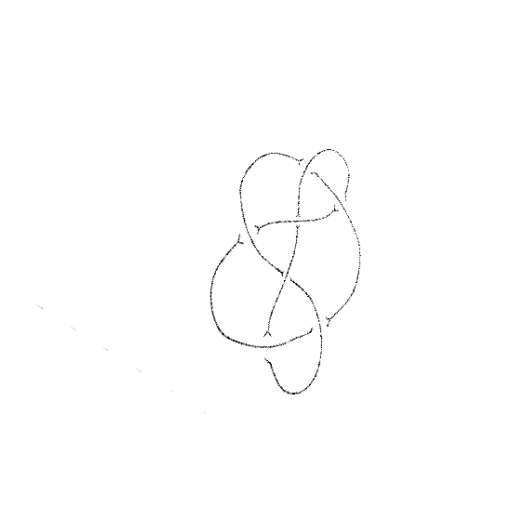
Crossing number: 7